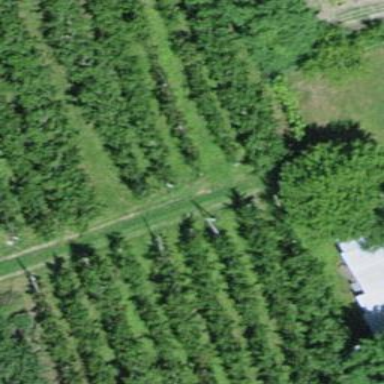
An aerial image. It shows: Orchard.